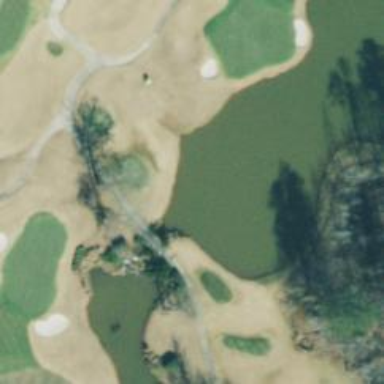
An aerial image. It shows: Path bridge on golf course.